Interaction volume radius: 5 \u00c5
Interaction volume height: 10 \u00c5
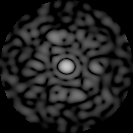
Disorder parameter: 0.8671